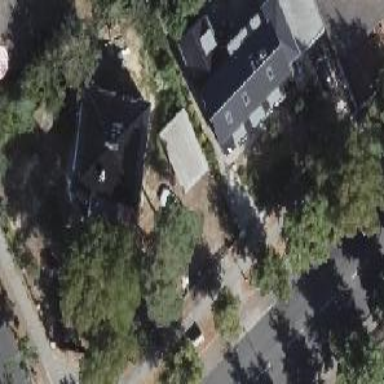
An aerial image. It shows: Detached building with gambrel roof.